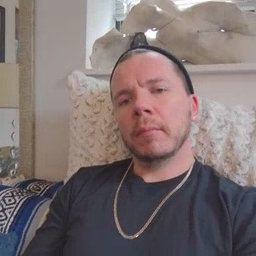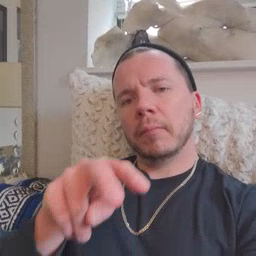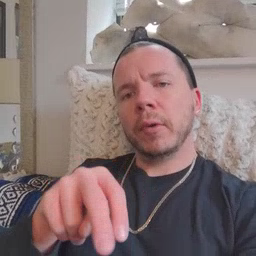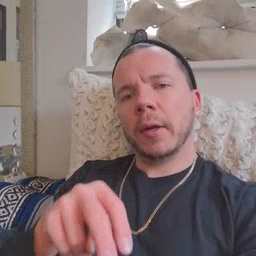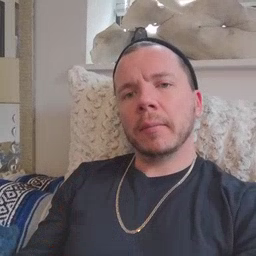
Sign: read